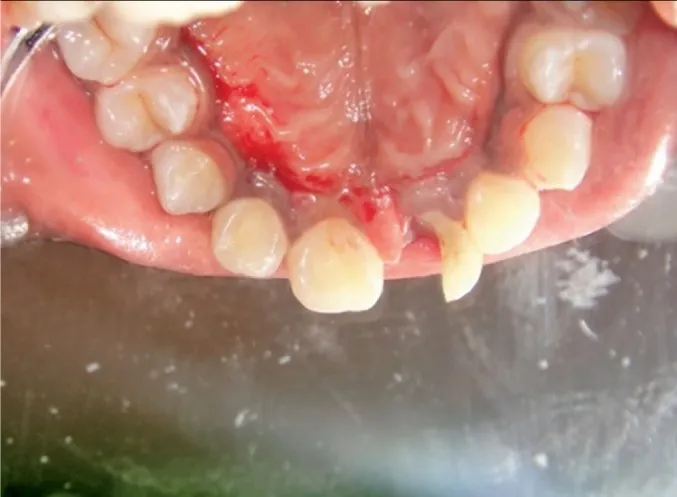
Detachment of coronal fragment after the second fall (posterior view).
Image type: radiology (ct)